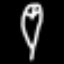
Label: leaf